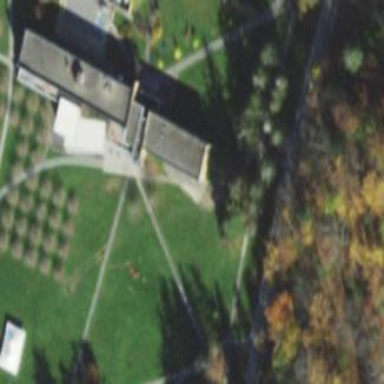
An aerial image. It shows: College building.